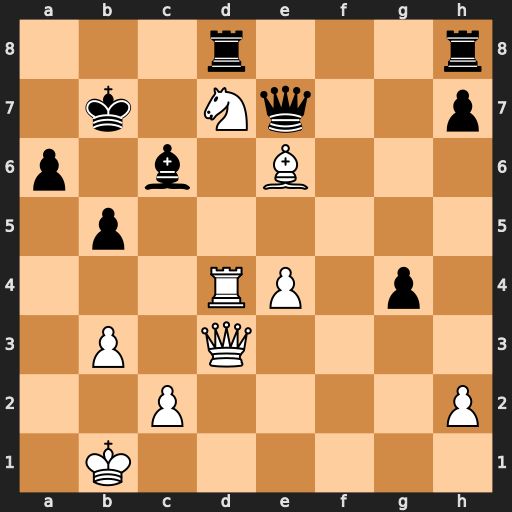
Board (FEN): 3r3r/1k1Nq2p/p1b1B3/1p6/3RP1p1/1P1Q4/2P4P/1K6
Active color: w
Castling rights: -
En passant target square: -
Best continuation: Rd6 Rxd7 Bxd7 Rd8 Bxc6+